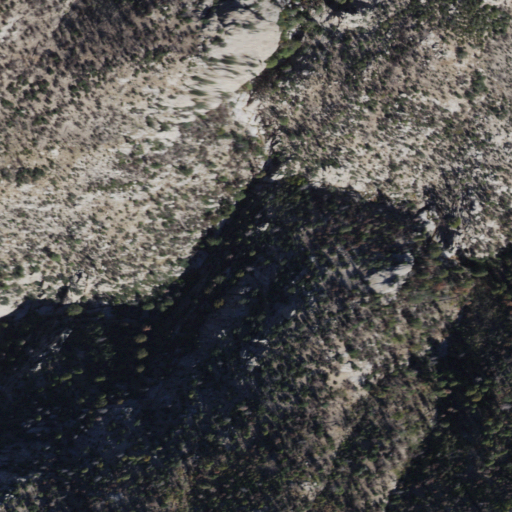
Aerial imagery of valley in Arizona named Rose Canyon containing grassland, shrub, and evergreen forest